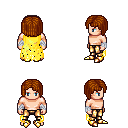
a pixel art fantasy rpg character, male body template, human, light skin, yellow tattered cape, gold greaves, brunette pageboy hairstyle, white cloth bandages, gold boots, four views (front, back, left, right), 2x2 character sprite sheet, small pixel art, hard edges, no anti-aliasing